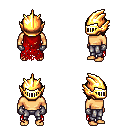
a pixel art fantasy rpg character, male body template, human, tanned skin, red tattered cape, metal pants, brown pageboy hairstyle, gold helm, metal gloves, four views (front, back, left, right), 2x2 character sprite sheet, small pixel art, hard edges, no anti-aliasing